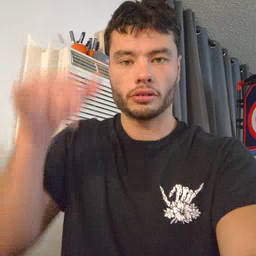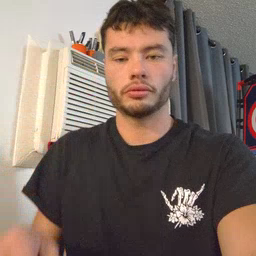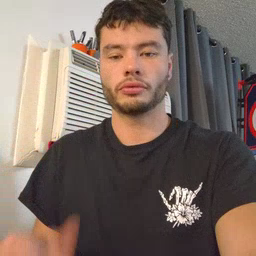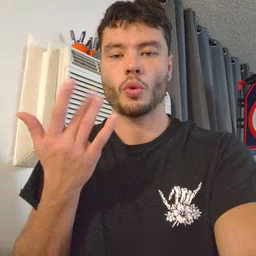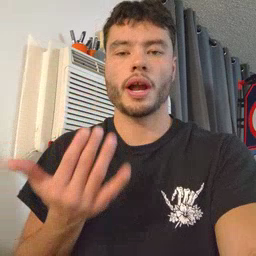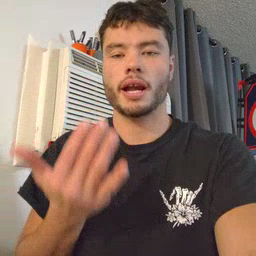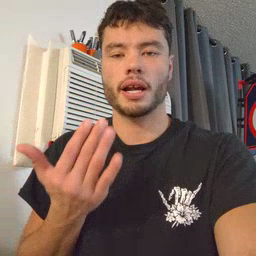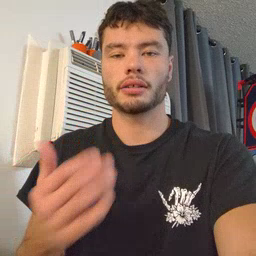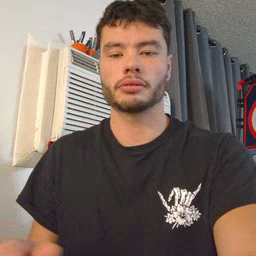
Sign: wait